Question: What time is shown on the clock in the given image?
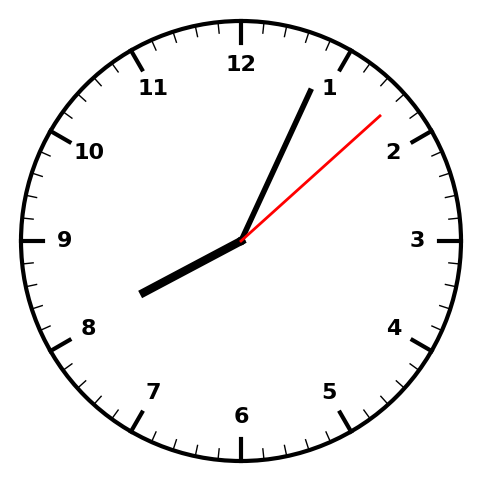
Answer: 08:04:08